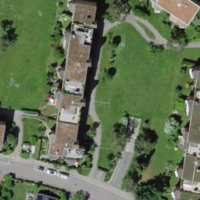
EUNIS habitat code: 55
Species observed at this site:
Lonicera acuminata